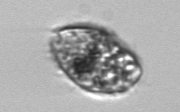
Label: Pleuronema